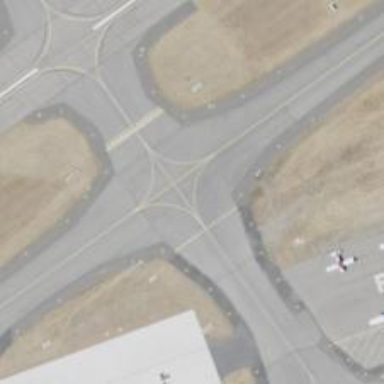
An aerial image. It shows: Image of taxiway at airport.